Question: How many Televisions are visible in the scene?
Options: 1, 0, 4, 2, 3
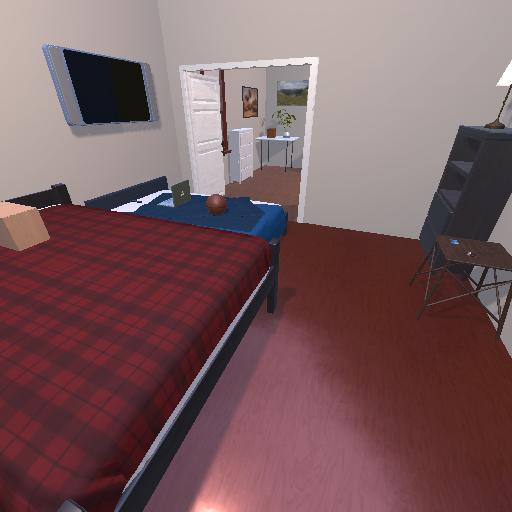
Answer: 1